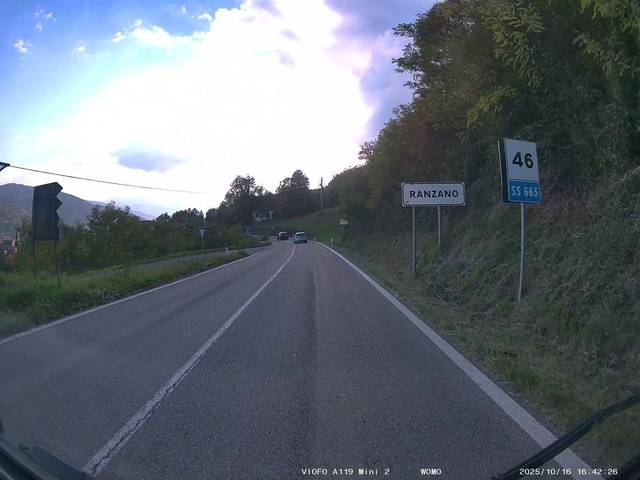
Region: Italy
Coordinates: 44.464, 10.257